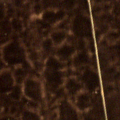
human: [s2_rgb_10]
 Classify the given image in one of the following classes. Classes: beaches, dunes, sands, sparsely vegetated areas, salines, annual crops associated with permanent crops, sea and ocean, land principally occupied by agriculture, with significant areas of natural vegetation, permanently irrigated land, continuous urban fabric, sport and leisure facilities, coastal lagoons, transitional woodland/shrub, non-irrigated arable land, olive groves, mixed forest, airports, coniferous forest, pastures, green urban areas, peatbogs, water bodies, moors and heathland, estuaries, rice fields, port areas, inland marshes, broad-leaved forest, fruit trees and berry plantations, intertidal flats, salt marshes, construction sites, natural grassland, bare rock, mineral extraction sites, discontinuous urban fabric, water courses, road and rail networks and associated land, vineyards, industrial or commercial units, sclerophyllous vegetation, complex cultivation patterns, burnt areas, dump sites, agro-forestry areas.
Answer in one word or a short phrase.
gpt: non-irrigated arable land